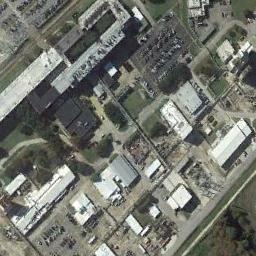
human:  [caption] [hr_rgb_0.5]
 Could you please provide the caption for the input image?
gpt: The industrial area has lots of industrial equipment, Some green areas and workshops .

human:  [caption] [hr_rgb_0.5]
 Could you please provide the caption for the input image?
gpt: In an industrial area, There are neatly planned factories and roads, Green belts, Some parking lots, And goods are stacked .

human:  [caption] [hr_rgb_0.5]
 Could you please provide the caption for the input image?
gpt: There are many buildings of different sizes in the industrial area .

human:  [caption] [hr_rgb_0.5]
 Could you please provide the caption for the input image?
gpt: Many houses of different shapes are in the industrial area .

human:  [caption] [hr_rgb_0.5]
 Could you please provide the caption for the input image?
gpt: There are some white buildings and parking lots with many cars on the industrial area .